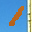
Label: 1